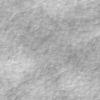
Label: not_dusty